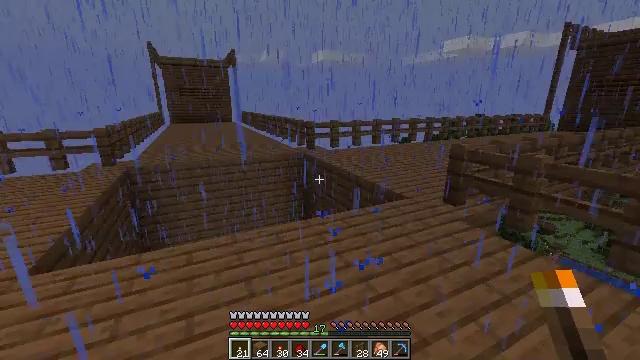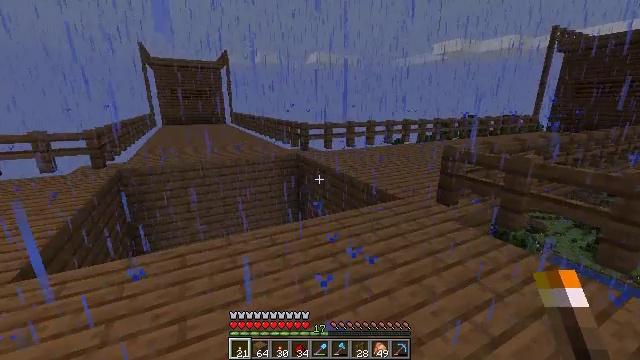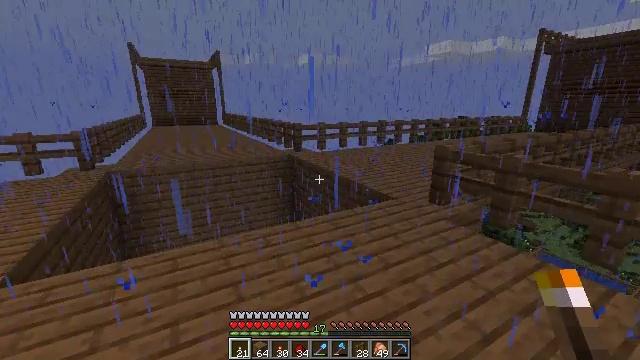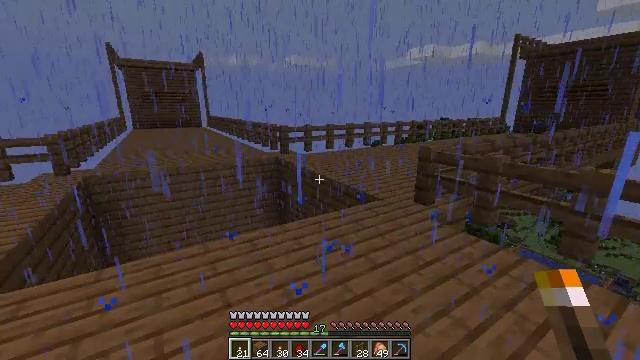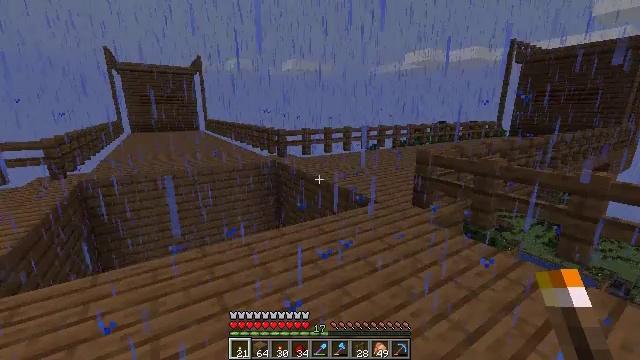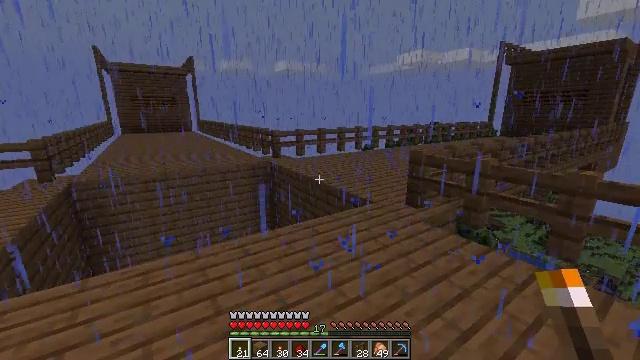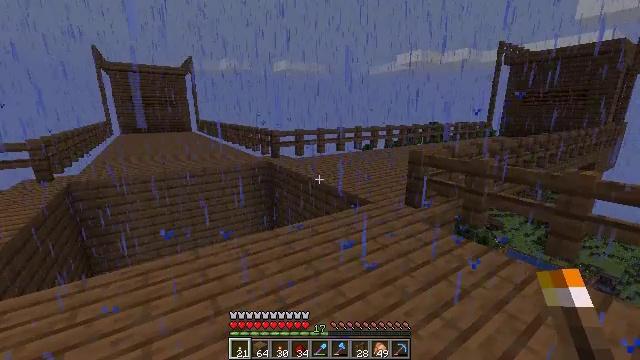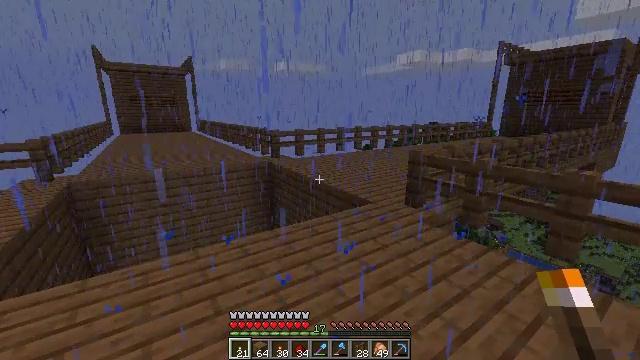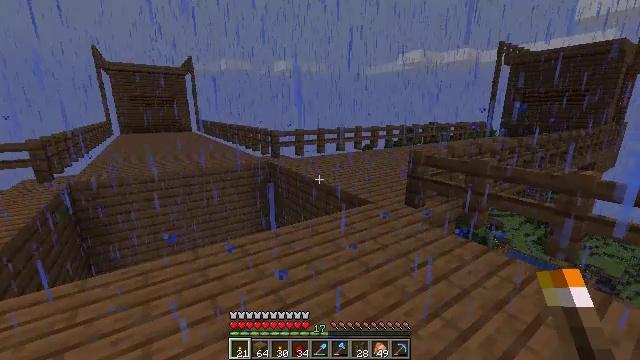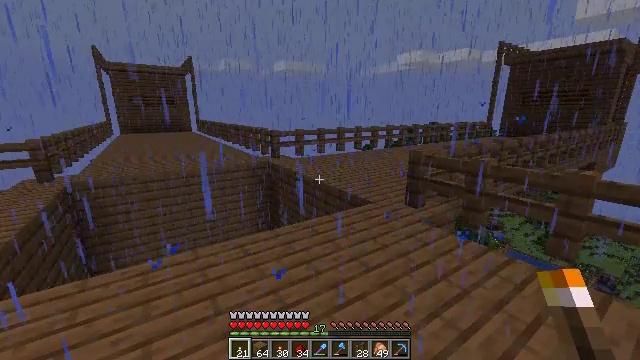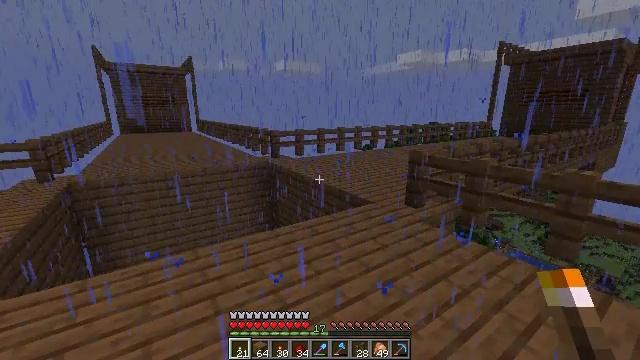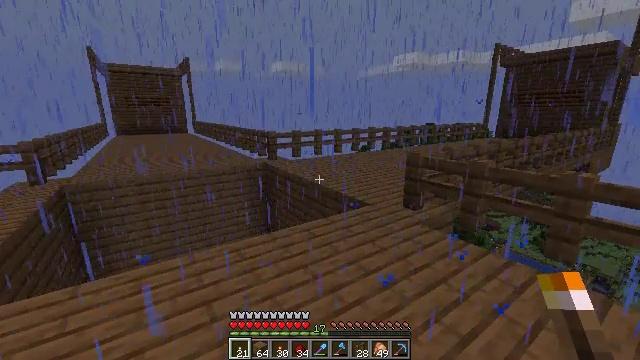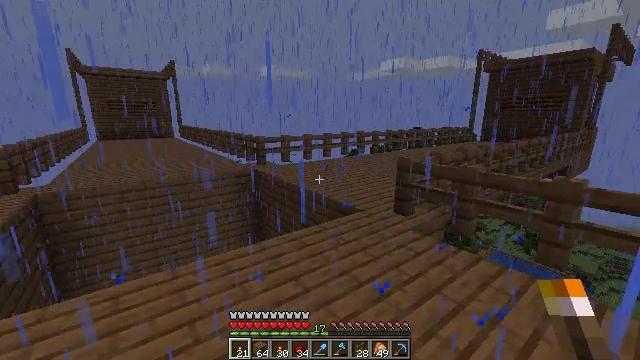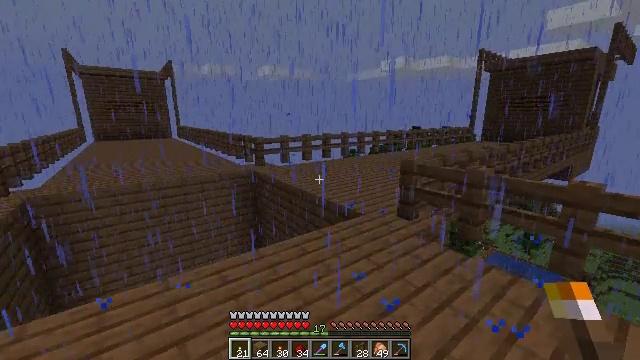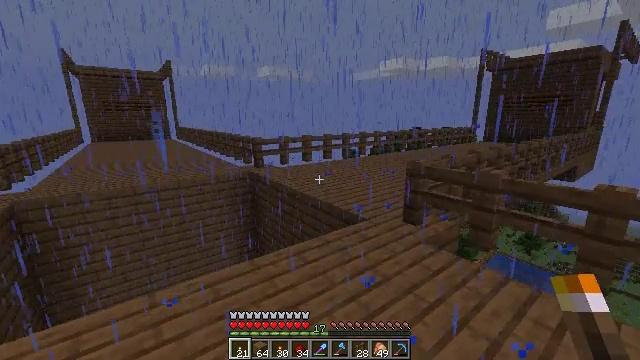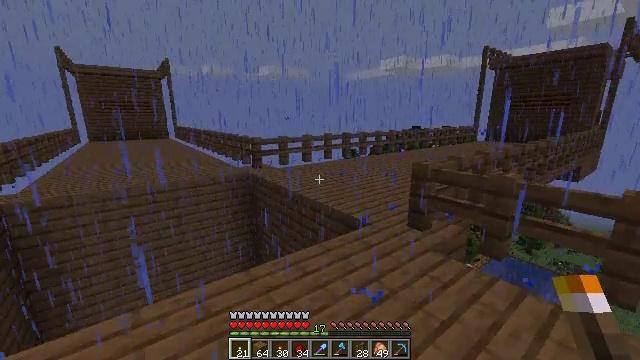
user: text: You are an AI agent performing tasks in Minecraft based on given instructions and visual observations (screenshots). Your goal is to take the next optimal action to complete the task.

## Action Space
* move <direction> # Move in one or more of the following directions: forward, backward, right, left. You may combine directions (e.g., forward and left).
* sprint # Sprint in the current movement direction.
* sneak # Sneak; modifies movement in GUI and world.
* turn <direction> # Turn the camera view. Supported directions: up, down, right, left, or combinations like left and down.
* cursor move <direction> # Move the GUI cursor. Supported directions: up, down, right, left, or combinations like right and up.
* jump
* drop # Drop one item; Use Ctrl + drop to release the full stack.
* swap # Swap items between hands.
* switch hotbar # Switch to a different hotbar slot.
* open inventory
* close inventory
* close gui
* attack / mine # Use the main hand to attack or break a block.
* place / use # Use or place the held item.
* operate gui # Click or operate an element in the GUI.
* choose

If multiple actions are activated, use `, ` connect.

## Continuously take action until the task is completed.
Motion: motion action
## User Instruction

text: Take spruce planks to craft a spruce pressure plate.
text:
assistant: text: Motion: turn right
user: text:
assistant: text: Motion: turn right
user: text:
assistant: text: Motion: turn right
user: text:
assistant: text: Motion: no_op
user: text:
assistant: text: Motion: turn right
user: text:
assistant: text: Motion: no_op
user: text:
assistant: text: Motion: no_op
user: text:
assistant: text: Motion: no_op
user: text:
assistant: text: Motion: no_op
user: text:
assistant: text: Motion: no_op
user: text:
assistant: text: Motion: move forward
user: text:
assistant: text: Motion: move forward, turn right
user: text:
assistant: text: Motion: move forward
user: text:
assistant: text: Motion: move forward
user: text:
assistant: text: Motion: move forward
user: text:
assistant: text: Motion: move forward
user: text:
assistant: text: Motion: no_op
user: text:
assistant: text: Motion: no_op
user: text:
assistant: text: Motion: turn left
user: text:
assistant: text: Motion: turn left
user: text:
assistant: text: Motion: turn left
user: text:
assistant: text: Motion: turn left
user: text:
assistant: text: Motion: turn left
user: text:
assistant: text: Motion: turn left
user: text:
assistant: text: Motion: turn left
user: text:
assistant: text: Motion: no_op
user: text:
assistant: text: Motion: no_op
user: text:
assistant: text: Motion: no_op
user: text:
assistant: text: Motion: no_op
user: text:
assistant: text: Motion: no_op